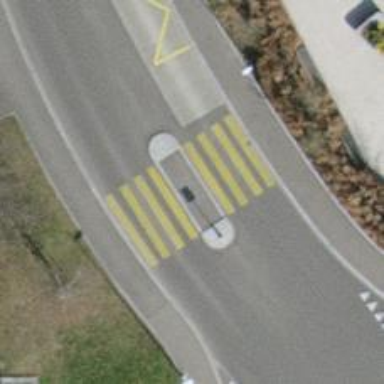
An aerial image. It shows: Uncontrolled zebra crossing with pedestrian island.